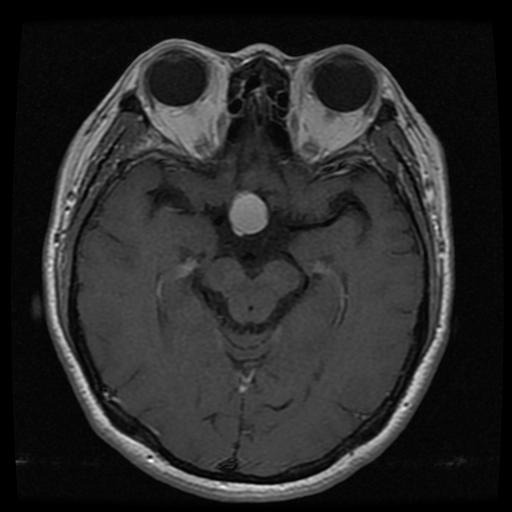
Label: pituitary